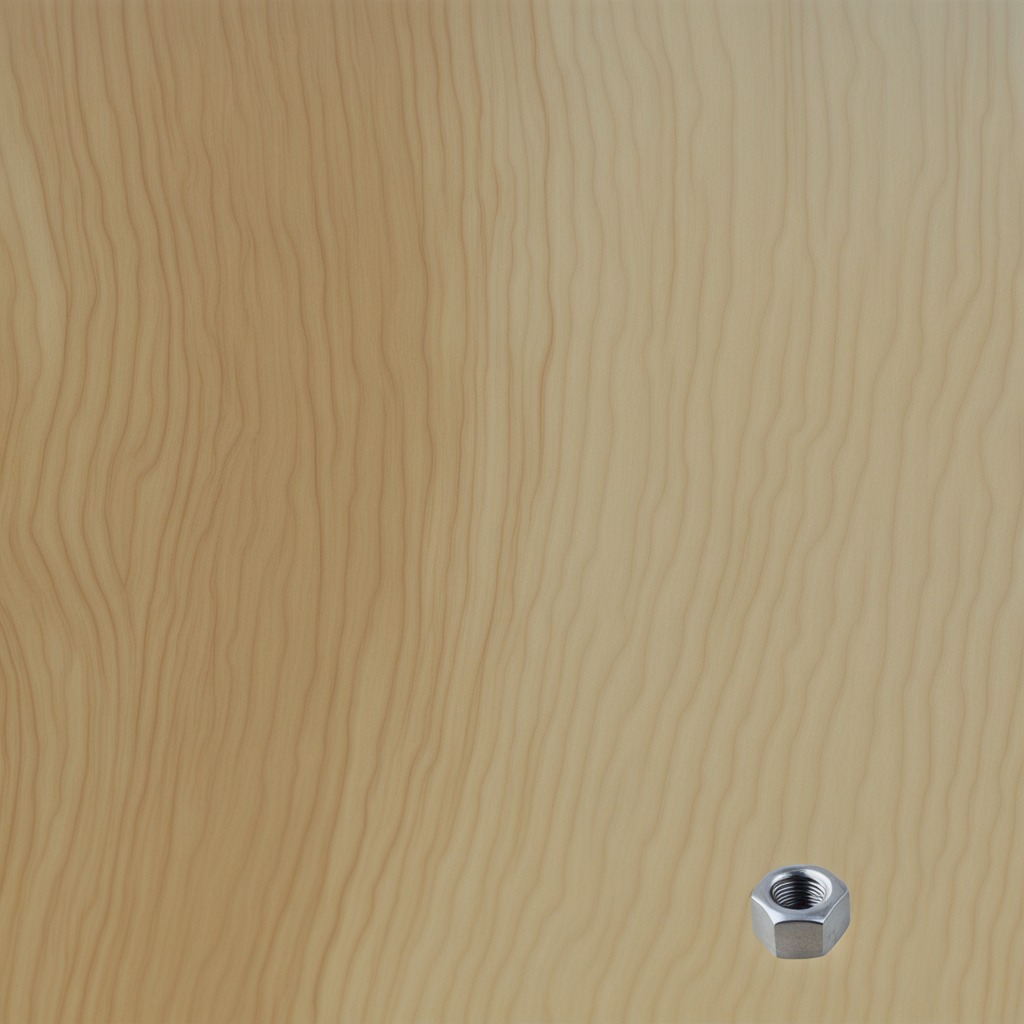
A metal nut is lying on the plywood surface.